Interaction volume radius: 10 \u00c5
Interaction volume height: 30 \u00c5
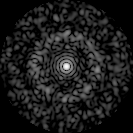
Disorder parameter: 0.8419